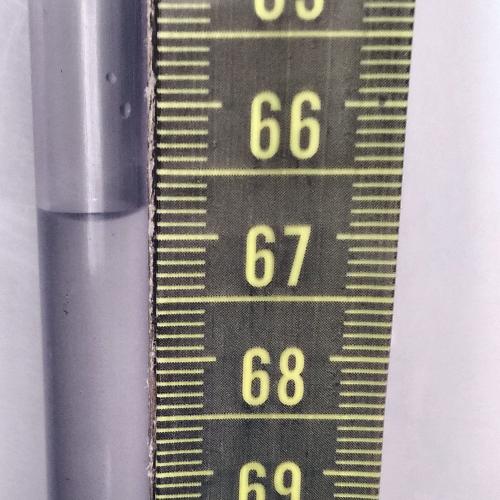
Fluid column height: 66.8 cm